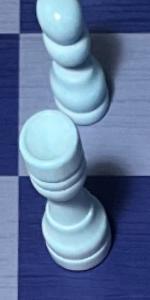
Label: Rook_White